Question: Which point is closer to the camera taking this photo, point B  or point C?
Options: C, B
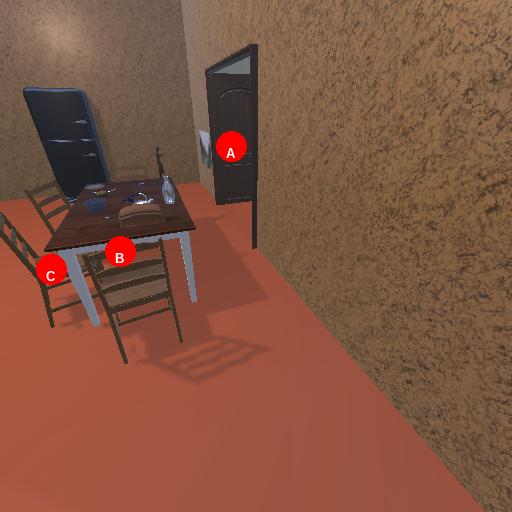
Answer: C